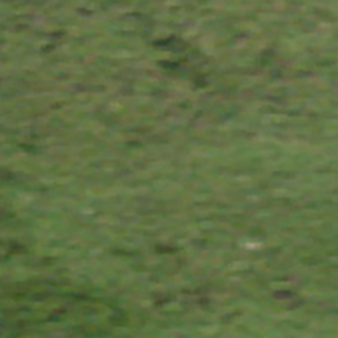
Label: other